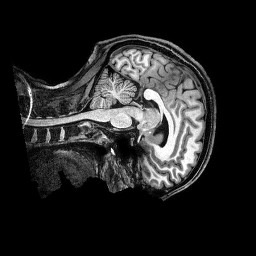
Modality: T1w
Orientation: sagittal
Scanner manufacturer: philips
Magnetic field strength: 3 T
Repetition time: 2.5 s
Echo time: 0.0057 s